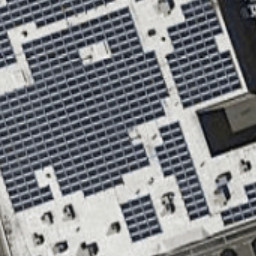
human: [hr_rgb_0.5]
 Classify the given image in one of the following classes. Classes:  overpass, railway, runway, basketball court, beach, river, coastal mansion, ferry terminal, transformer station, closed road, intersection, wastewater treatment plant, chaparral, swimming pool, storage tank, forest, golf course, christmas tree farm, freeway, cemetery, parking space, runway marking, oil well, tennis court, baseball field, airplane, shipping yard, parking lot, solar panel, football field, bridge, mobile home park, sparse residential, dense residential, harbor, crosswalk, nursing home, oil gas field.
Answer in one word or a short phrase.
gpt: solar panel